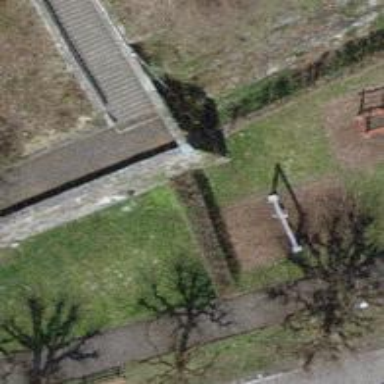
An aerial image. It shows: City wall in the picture.